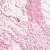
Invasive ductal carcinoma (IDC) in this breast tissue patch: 0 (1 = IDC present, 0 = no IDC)